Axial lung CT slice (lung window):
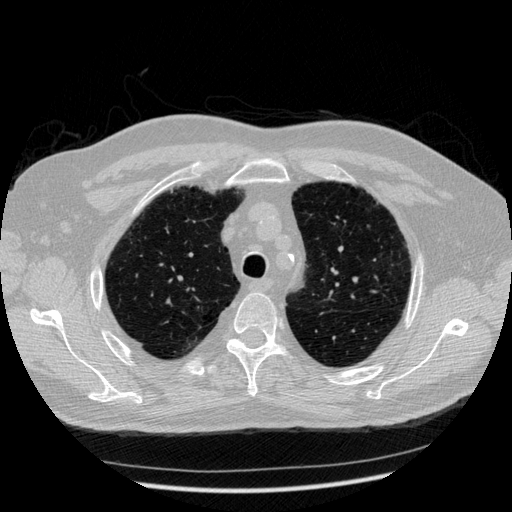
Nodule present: no